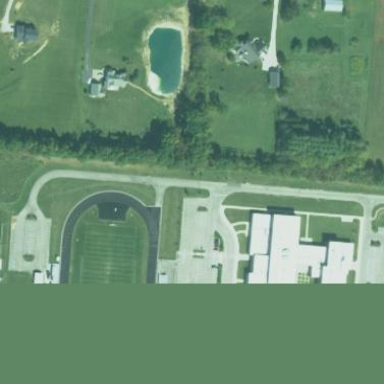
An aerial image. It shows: School.